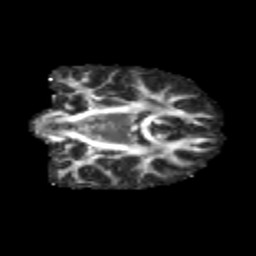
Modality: FA
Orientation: coronal
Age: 10
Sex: male
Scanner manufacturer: siemens
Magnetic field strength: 3 T
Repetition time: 3.8 s
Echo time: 0.07 s